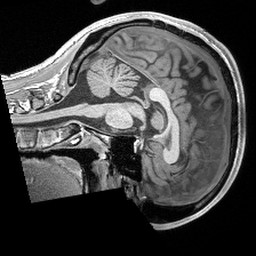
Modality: T1w
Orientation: sagittal
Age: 20
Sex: male
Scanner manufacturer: siemens
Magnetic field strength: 3 T
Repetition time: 2.4 s
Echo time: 0.00191 s